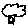
Label: tree